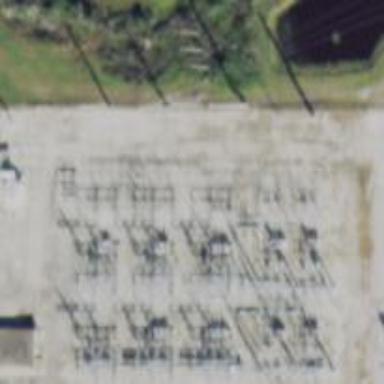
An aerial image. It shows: Switch used for power control.